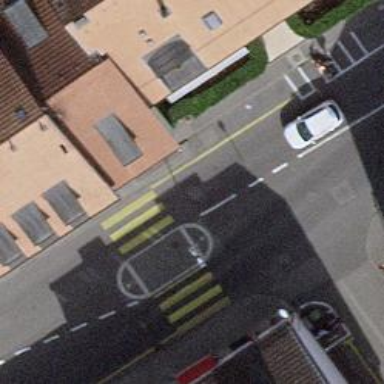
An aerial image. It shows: Uncontrolled road crossing with pedestrian island.